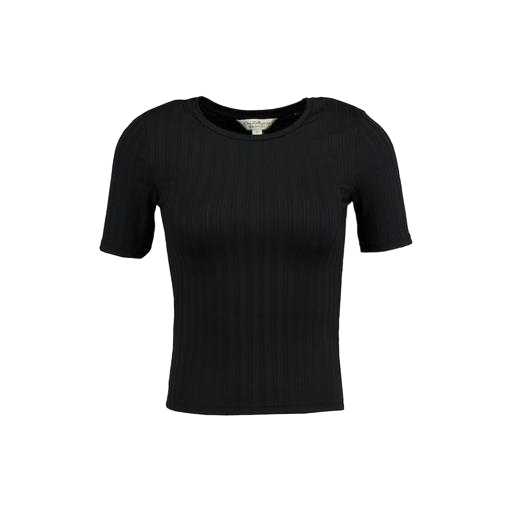
black ribbed t-shirt, short-sleeve top only macy, black t-shirt basique jersey, white background